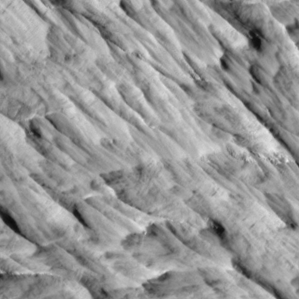
Label: non_frost